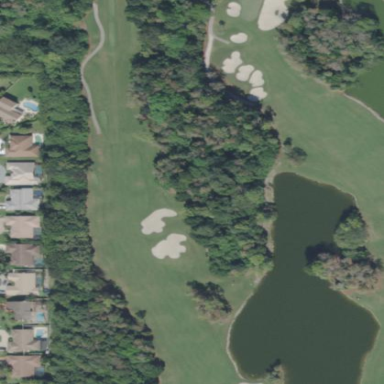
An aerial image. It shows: Golf rough area.